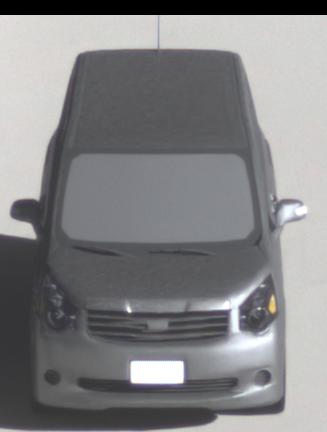
Make: Toyota
Model: Noah
Detailed model: Voxy R70G
Model produced from: 2007
Model produced until: 2013
Doors: 5
Color: gray
Road condition: dry road
Daytime: morning or afternoon
Contrast: high contrast